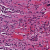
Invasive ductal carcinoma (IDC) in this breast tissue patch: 0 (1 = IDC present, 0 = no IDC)